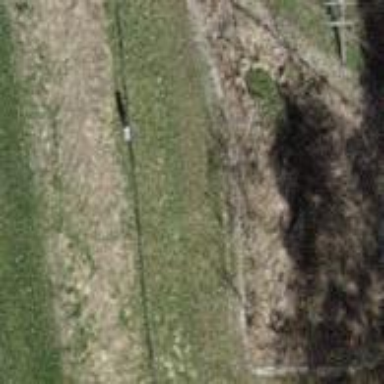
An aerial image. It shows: Wire fence.